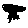
Label: tree